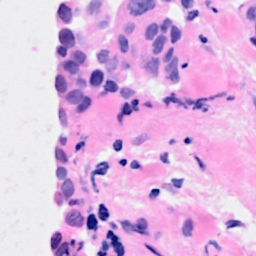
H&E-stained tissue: Breast